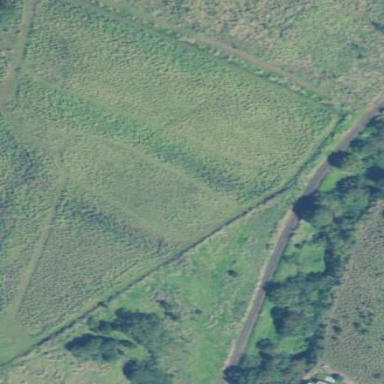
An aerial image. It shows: Orchard with papaya trees.